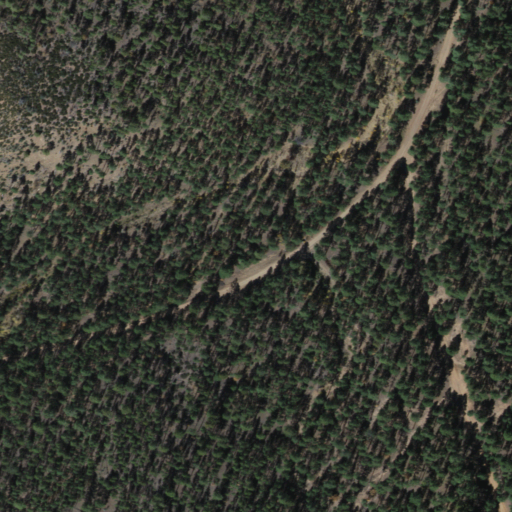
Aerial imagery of valley in Arizona named McCleve Canyon containing shrub and evergreen forest